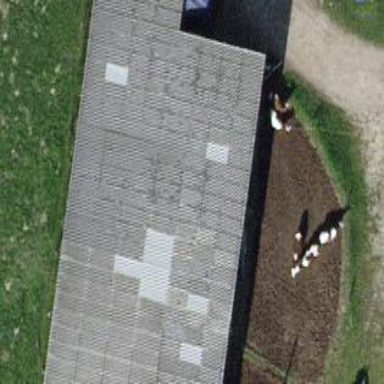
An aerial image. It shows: Farm building.